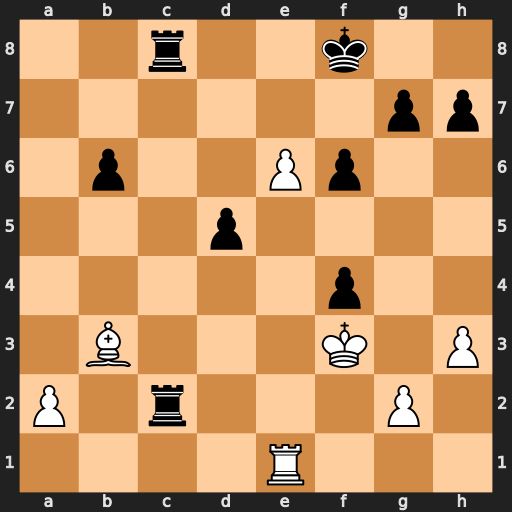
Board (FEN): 2r2k2/6pp/1p2Pp2/3p4/5p2/1B3K1P/P1r3P1/4R3
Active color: w
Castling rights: -
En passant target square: -
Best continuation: e7+ Ke8 Ba4+ b5 Bxb5+